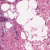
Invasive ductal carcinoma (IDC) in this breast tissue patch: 0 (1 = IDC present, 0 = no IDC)